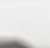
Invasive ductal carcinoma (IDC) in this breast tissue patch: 0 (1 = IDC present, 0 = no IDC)